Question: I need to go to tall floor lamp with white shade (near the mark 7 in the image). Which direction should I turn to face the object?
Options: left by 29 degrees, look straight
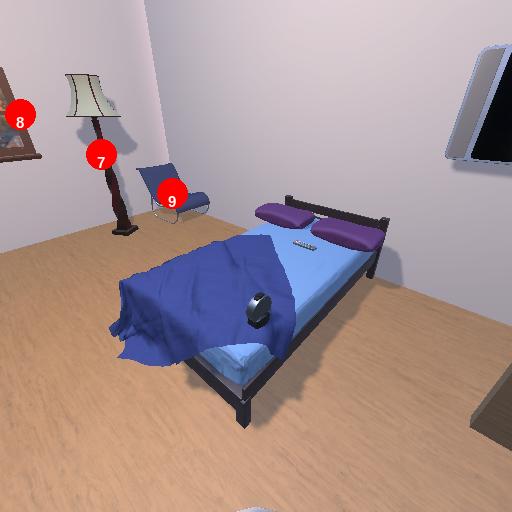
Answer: left by 29 degrees